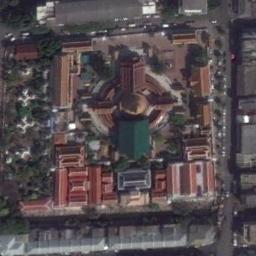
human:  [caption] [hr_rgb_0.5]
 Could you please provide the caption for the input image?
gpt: The palace is surrounded by buildings and trees .

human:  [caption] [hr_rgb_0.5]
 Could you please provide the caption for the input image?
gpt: In the middle of red palaces, There is a green building .

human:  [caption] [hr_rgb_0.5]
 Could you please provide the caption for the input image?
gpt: The palace is surrounded by some other buildings and a grove of trees and the palace has a cross-shaped palace, A green palace and some other palaces .

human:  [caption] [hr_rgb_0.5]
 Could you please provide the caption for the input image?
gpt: There are many trees beside the palace .

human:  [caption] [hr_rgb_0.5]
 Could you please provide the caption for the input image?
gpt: There are some red buildings at the palace .